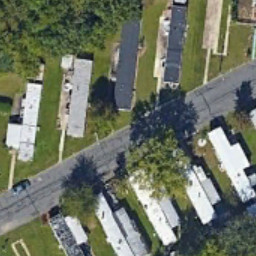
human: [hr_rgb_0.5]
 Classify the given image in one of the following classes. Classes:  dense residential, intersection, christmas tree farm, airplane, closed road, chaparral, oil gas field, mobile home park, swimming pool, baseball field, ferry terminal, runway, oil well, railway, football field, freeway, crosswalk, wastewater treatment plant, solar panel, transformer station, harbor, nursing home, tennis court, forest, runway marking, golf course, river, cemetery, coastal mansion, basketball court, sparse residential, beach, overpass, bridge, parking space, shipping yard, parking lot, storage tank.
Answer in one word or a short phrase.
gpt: mobile home park